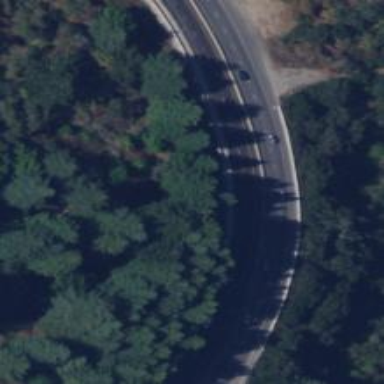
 part of trunk highway designated as expressway."